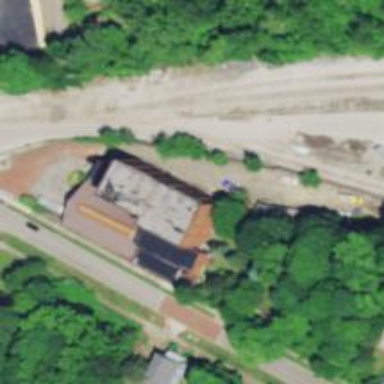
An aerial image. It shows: Railway siding for service.